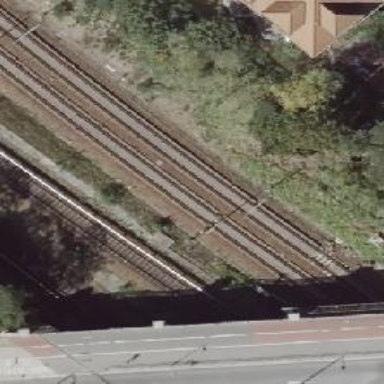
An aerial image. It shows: Milestone along the railway track with catenary mast.